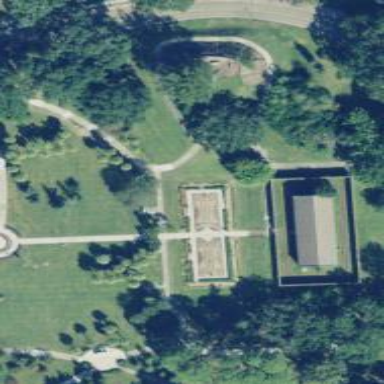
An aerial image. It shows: Historic memorial.